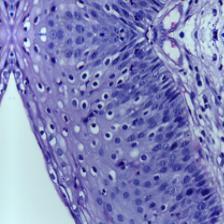
Diagnosis: Normal